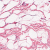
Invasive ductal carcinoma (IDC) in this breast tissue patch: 0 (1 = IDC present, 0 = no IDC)